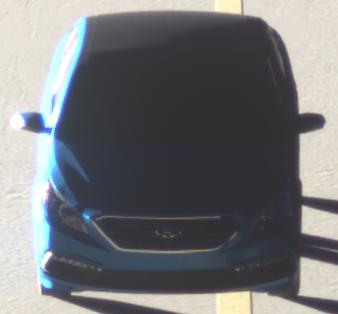
Make: Hyundai
Model: Sonata
Detailed model: Gen. 7
Model produced from: 2015
Model produced until: 2017
Doors: 4
Color: blue
Road condition: dry road
Daytime: sunrise or sunset
Contrast: high contrast